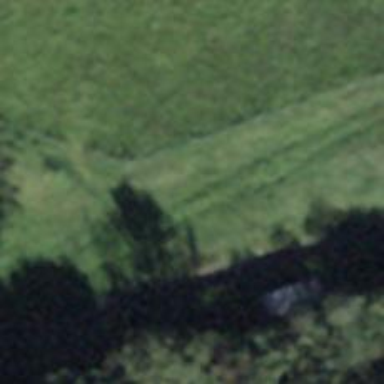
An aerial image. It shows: Footway covered with grass.